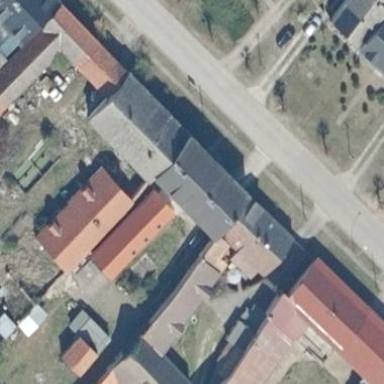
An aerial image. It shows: Residential house with gabled roof.